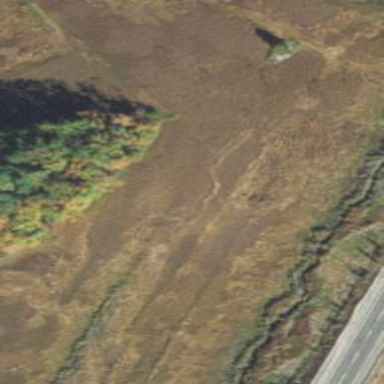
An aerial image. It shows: Ditch filled with water.